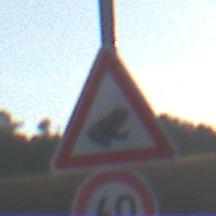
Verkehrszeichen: AmphibienwanderungLinks
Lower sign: Geschwindigkeit60
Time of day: SunriseSunset
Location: Outdoor (Nature)
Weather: Clear
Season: NotSpecified
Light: Natural